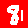
Digit: 8